Question: Is there a way to add index column of my aggregated array field in BigQuery? I'm using standard sql?

My goal is to have hits.hitNumber as a position in hits array ordered by hits.time
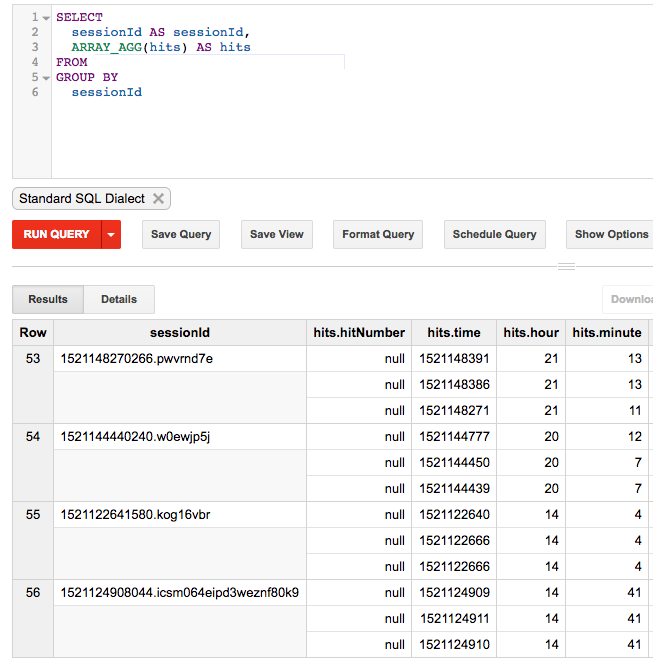
Answer: Below is for BigQuery SQL. As asked - It takes original array (hits) and just simply "injects" number (hitNumber) ordered by one of field (time) while removing original hitNumber that lacks value or just incorrect and that's why you most likely needed to recalculate it. quite simple I think
'''
#standardSQL
SELECT sessionid,
ARRAY(
SELECT AS STRUCT
ROW_NUMBER() OVER(ORDER BY hit.time) hitNumber, hit.* except(hitNumber)
FROM UNNEST(hits) hit
) hits
FROM 'project.dataset.table' t
'''